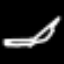
Label: pencil